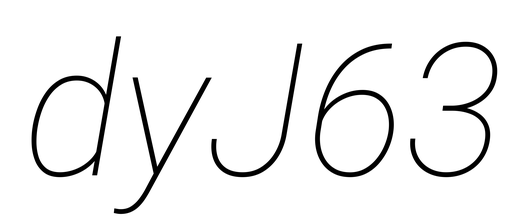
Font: Roboto-Italic_Thin_Italic